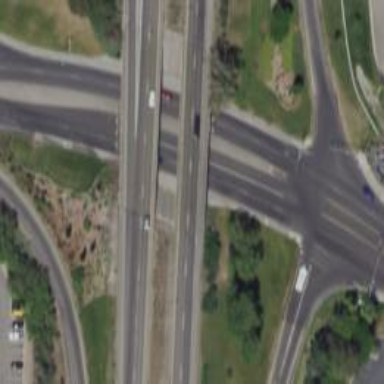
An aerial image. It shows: Motorway bridge.